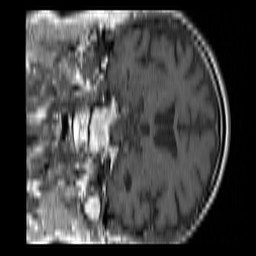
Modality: T1w
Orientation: coronal
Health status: ill
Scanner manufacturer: siemens
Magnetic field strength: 1.5 T
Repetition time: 0.477 s
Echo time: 0.0082 s